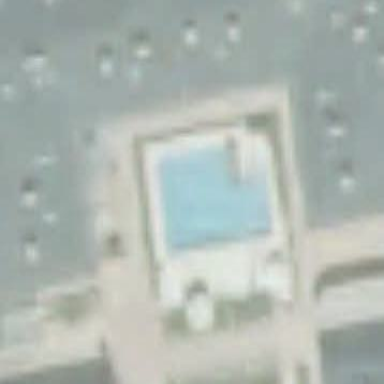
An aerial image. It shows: Swimming pool located in leisure land.